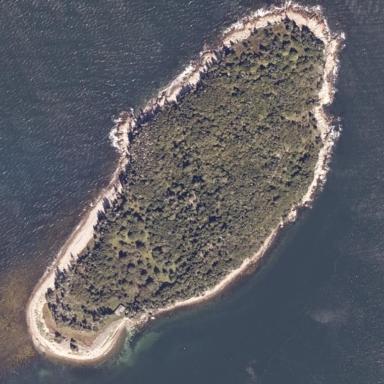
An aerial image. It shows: Island with natural coastline.